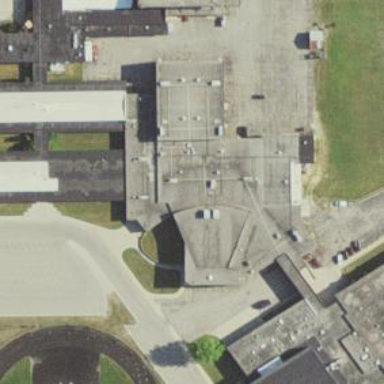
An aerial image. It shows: School building.